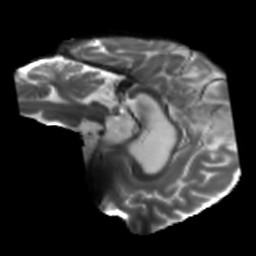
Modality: T2w
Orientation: sagittal
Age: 40
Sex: male
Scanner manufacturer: siemens
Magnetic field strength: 3 T
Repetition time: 5.47 s
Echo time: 0.0854 s